Question: I'm using <URL>. I thought it included screen detection - however, I am using the tooltip within an iframe, and it isn't working:

I tried:
'''
position: {
adjust: {screen: true},
my: 'bottom center', // Position my top left...
at: 'top center' // at the bottom right of...
},
'''
It didn't work
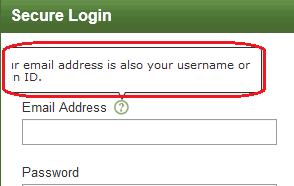
Answer: The qTip2 plugin has a 'viewport' option:
'''
position: {
my: 'bottom center', // Position my top left...
at: 'top center', // at the bottom right of...
adjust: {
screen: true
},
viewport: $(window)
},
'''
It fixes this scenario.